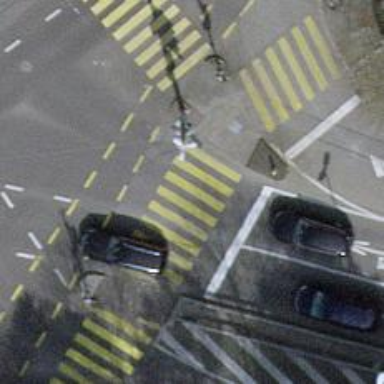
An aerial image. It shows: Road crossing with traffic signals.